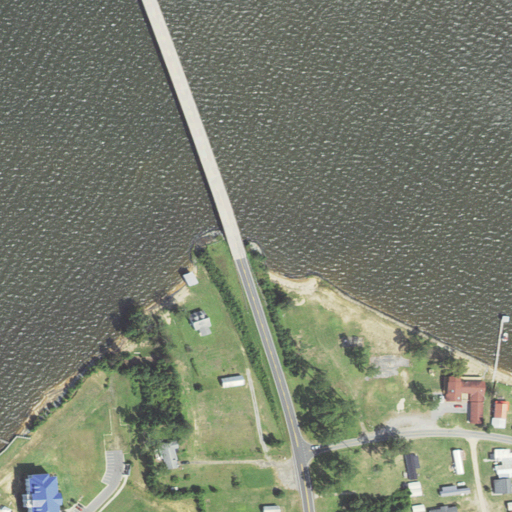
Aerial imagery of cape in North Carolina named Leonards Point containing open water, cultivated crops, low intensity development, medium intensity development, herbaceous wetlands, open development, evergreen forest, mixed forest, high intensity development, and barren land